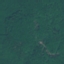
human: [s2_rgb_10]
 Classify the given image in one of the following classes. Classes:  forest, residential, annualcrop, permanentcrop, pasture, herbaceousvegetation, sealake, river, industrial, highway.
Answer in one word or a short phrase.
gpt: Forest